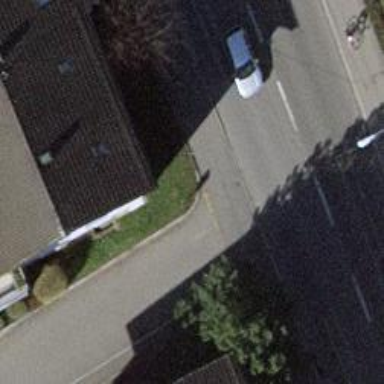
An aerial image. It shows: Unmarked crossing with traffic calming table.